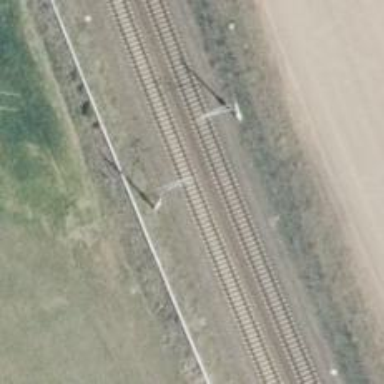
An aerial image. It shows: Milestone along the railway track with catenary mast.